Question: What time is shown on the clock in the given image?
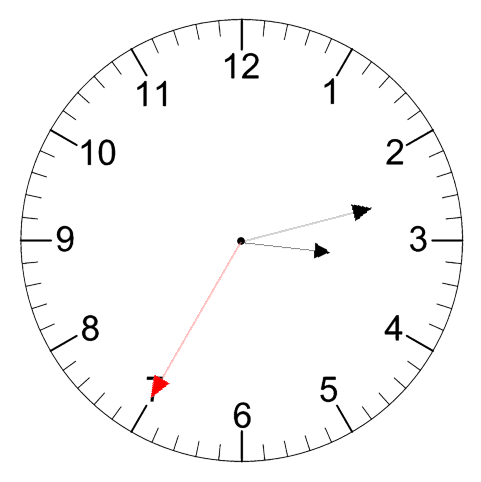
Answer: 03:12:35